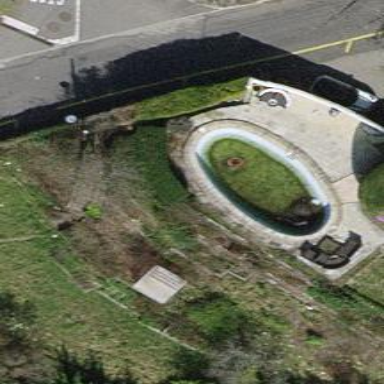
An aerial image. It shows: Swimming pool located in leisure land.